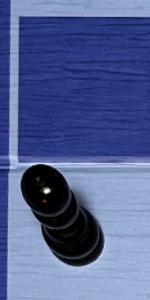
Label: Pawn_Black